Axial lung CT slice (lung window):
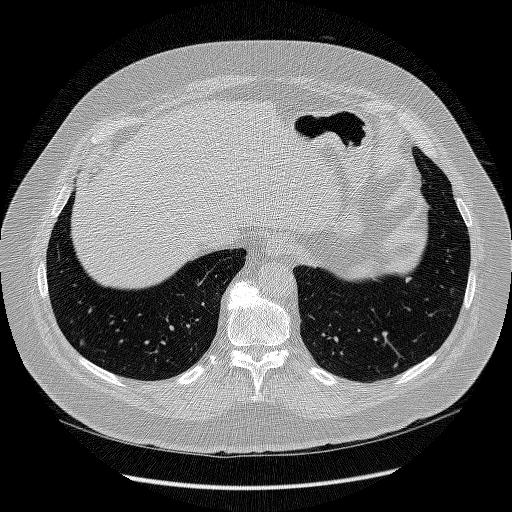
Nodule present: yes
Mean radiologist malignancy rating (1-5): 3.667